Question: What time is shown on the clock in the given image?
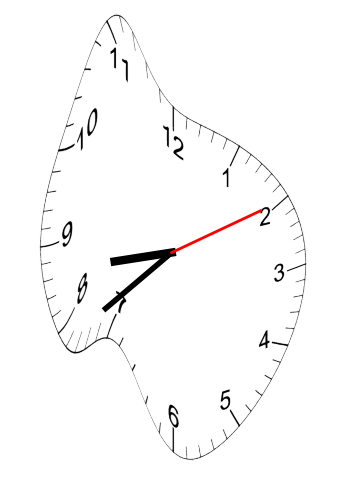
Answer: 08:38:10